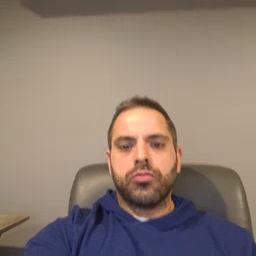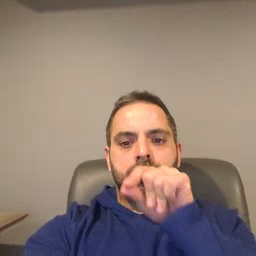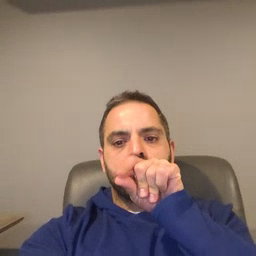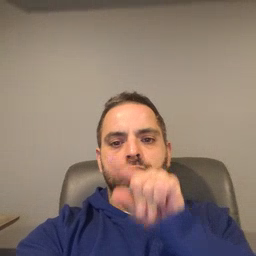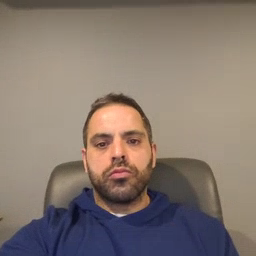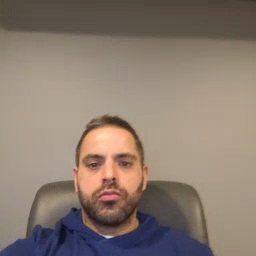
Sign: goose